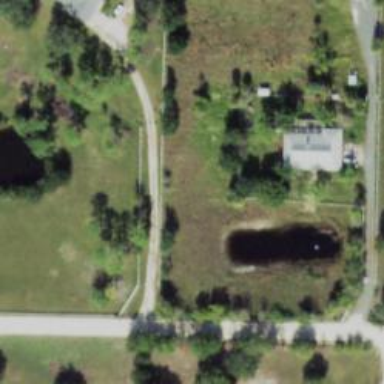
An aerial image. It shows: Driveway.